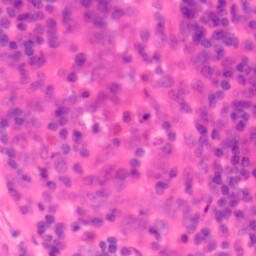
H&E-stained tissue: Colon